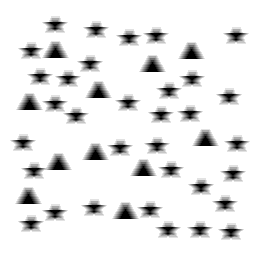
Squares: 0
Triangles: 11
Stars: 33
Total shapes: 44